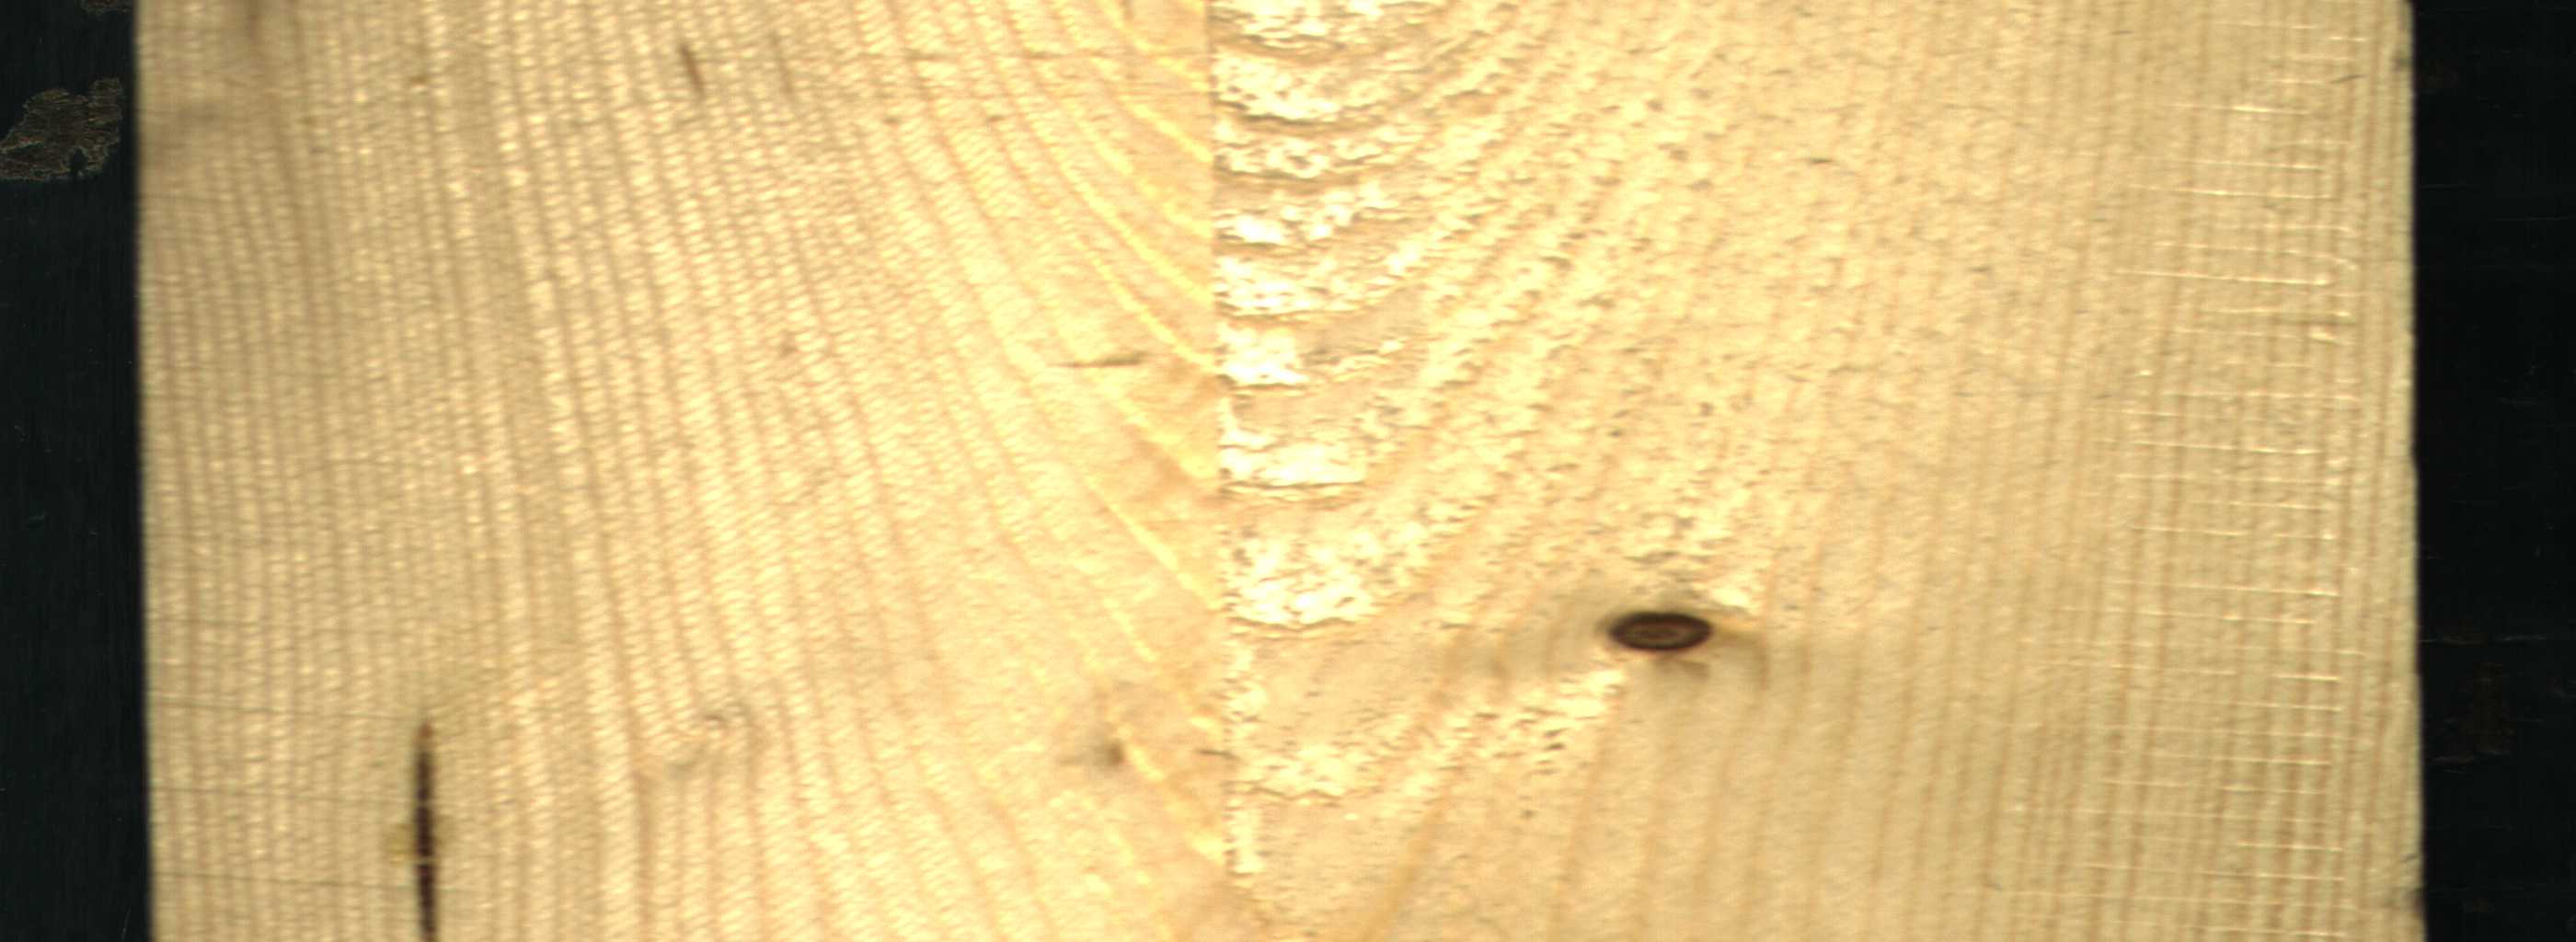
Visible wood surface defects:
resin
Dead_Knot